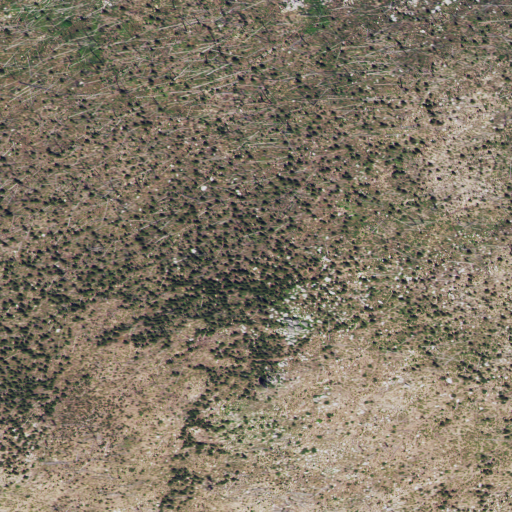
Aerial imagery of ridge(s) in Idaho named Drumlummen Ridge containing only shrub